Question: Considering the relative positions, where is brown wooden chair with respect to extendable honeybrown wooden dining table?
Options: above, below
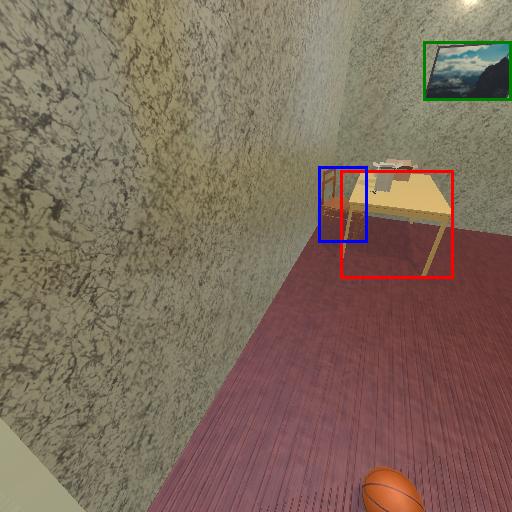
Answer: above